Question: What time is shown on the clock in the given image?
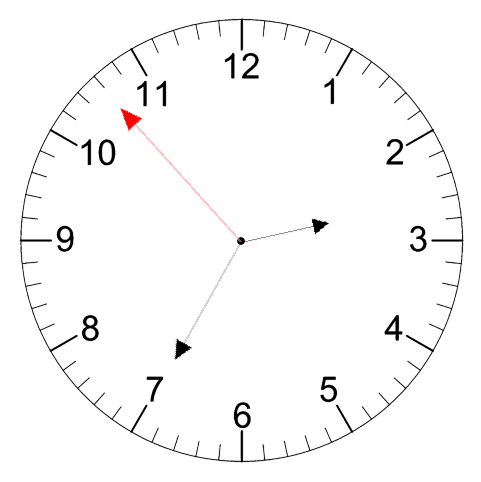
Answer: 02:34:53